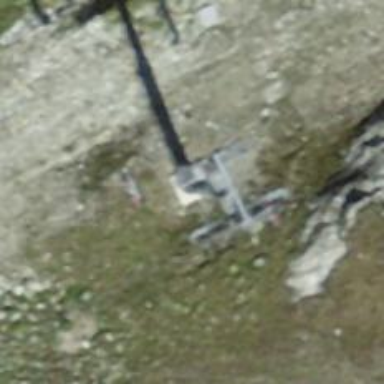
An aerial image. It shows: Pylon for aerialway.